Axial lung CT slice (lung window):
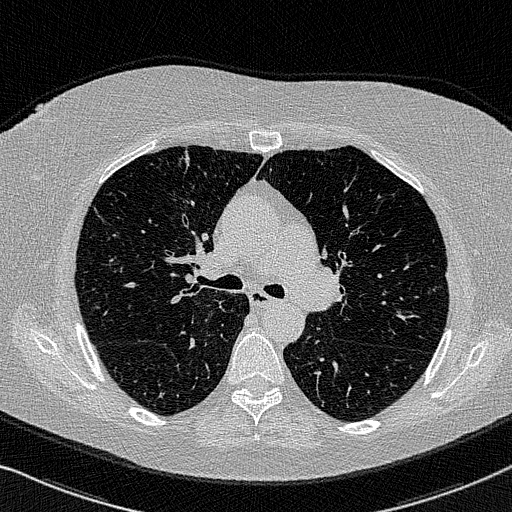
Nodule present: no